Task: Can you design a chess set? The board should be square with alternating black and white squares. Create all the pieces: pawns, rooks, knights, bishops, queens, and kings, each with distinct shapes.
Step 1924:
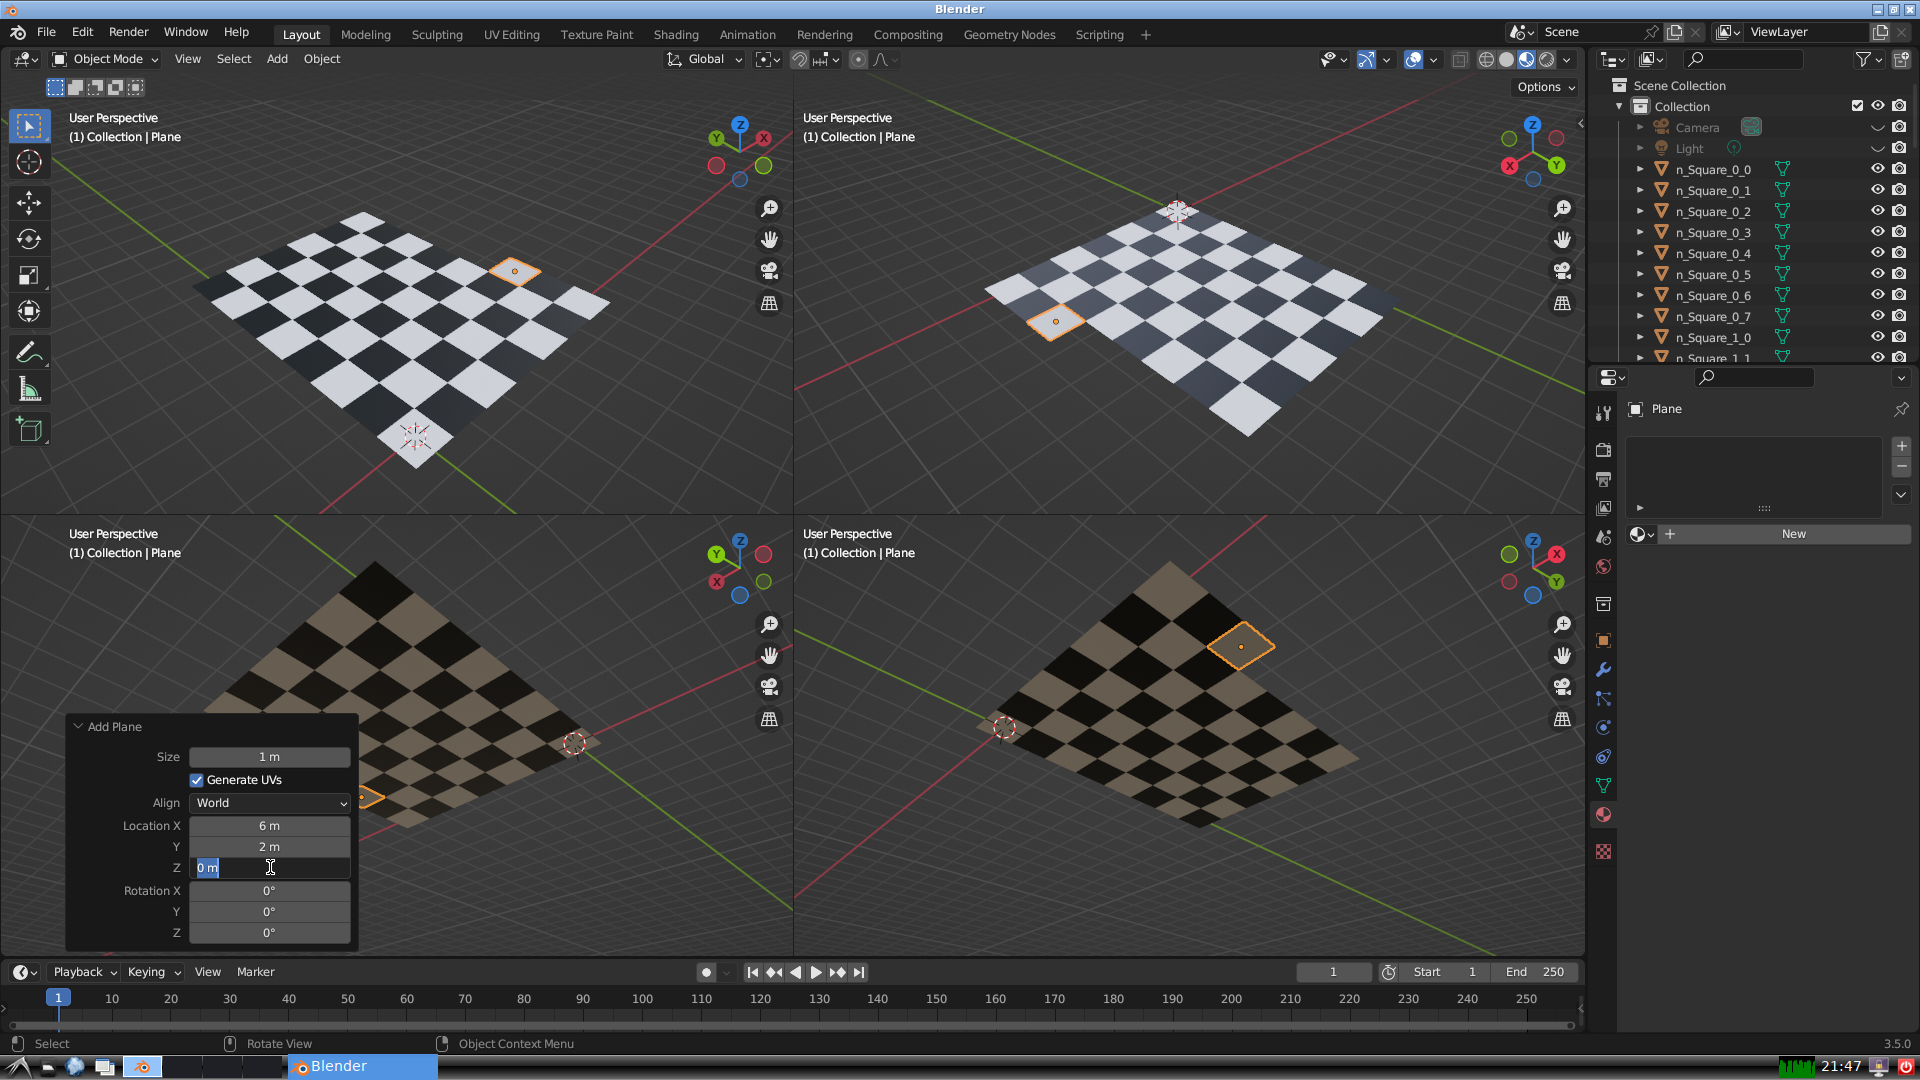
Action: input_text: 0.0